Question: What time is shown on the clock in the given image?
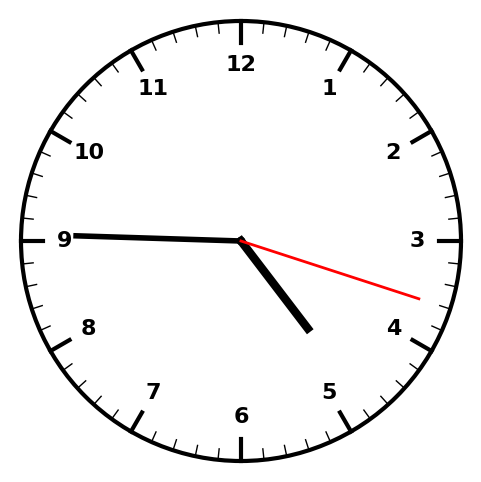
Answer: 04:45:18